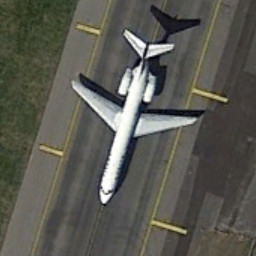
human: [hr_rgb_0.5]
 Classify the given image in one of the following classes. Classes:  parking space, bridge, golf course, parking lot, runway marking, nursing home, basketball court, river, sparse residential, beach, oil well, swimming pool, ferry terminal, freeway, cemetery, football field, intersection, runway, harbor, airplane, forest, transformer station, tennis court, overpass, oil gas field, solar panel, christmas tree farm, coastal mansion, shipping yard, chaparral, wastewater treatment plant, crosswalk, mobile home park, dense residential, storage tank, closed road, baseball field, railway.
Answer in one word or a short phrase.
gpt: airplane